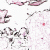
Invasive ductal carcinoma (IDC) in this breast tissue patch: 0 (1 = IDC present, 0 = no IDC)